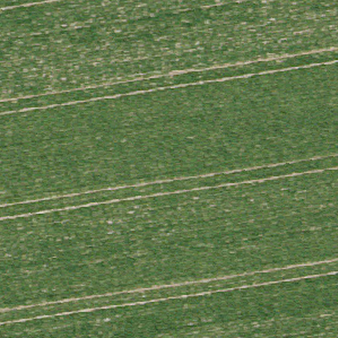
Label: other